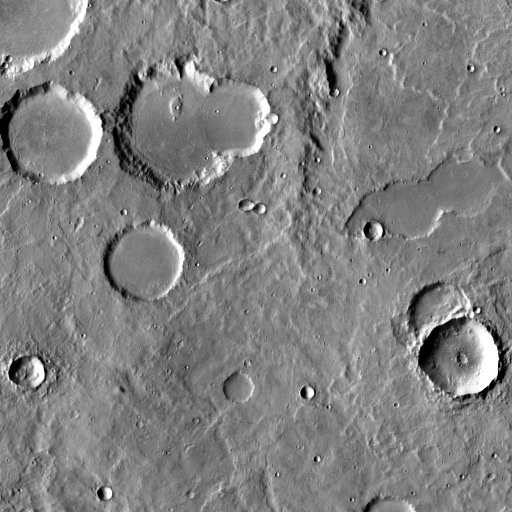
Crater classes present: Background, Other, Layered, Buried, Secondary